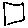
Label: square